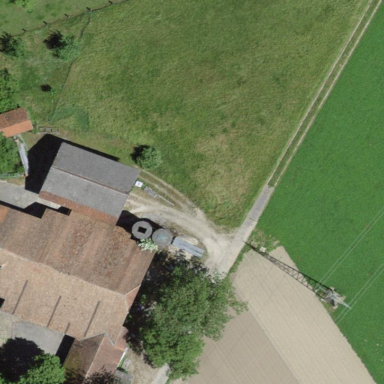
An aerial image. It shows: Farm building.